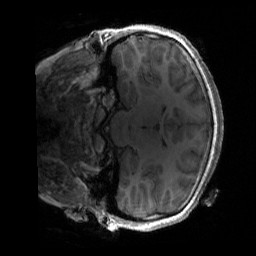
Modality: T1w
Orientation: coronal
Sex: female
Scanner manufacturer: siemens
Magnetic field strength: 3 T
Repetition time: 1.9 s
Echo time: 0.00243 s